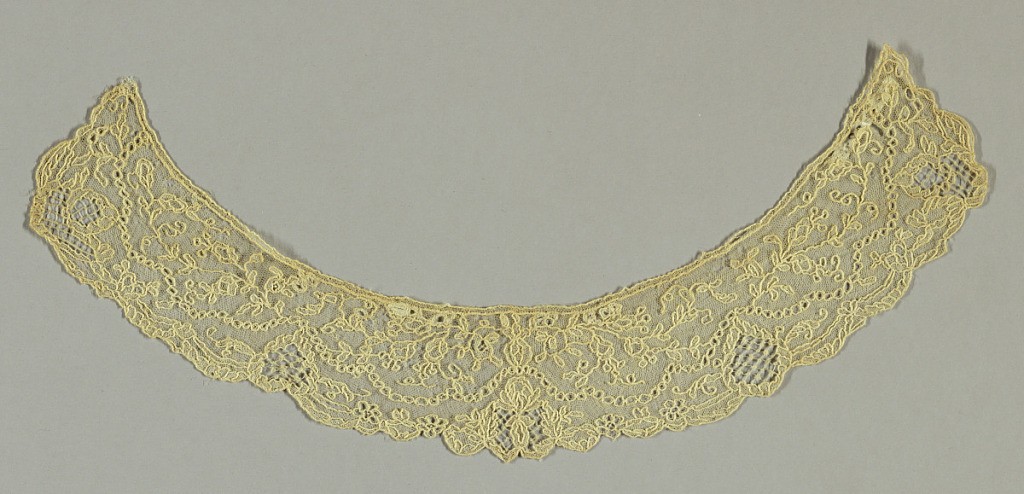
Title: Collar
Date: late 19th century
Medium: linen Technique: needle lace with ground of loop & twist with loop and twist return
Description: Delicate pattern of flowers and leaves with border of scallops and jours with ornamental fillings.